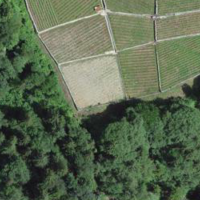
EUNIS habitat code: 41
Species observed at this site:
Cardamine heptaphylla